Question: I am doing standard FB.ui requests and feed posts which have been working more or less flawlessly for about 4 months. Then in the last couple of days I have noticed that they have stopped working properly across all browsers. They do not stretch to fit their vertical content. This includes both the icons that represent a users FB friends and text content in a post. I thought perhaps I had done something to my javascript and so I deleted my main page's html content and replaced it with the 'JavaScript Example' from <URL>. Is something broken on Facebook's side or did someone change a setting in my app? Thanks!

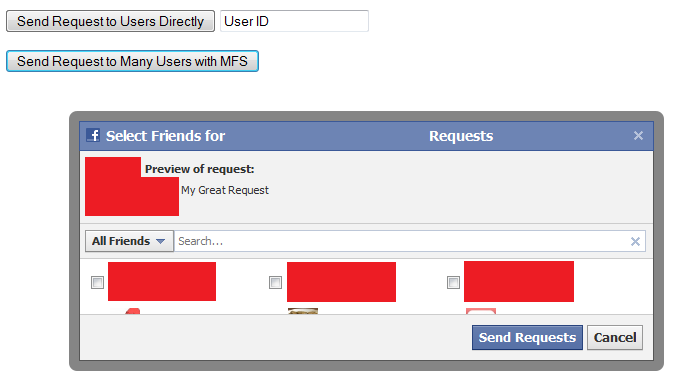
Answer: Seems to be a bug with Facebook, not me. <URL>